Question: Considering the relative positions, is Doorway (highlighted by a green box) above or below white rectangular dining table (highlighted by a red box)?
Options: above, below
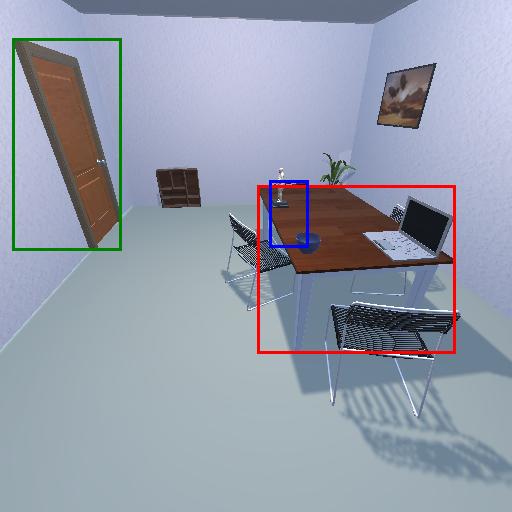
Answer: above